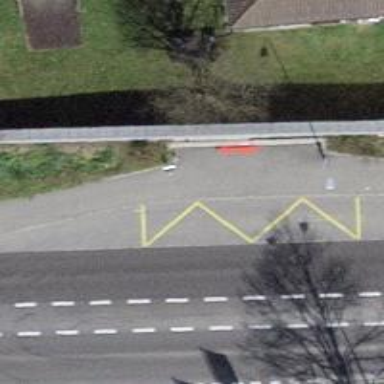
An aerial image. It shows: Bus stop with platform for public transport.